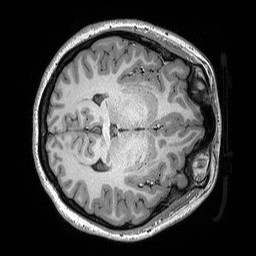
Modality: T1w
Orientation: axial
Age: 24
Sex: female